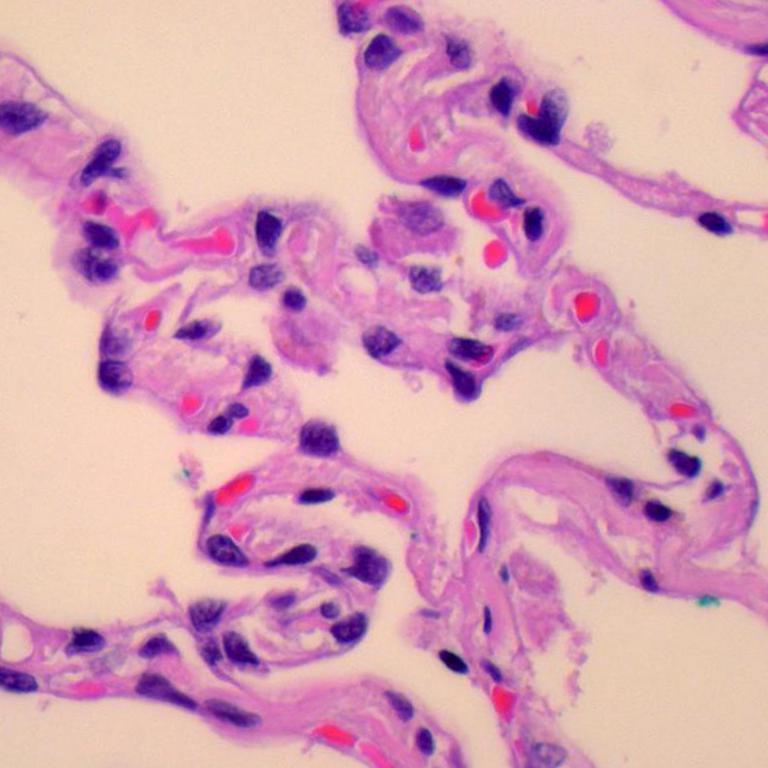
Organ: lung
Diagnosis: benign